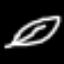
Label: leaf